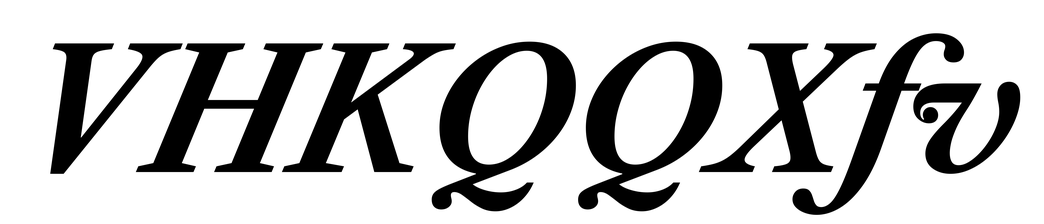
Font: LibreCaslonText-Italic_Bold_Italic